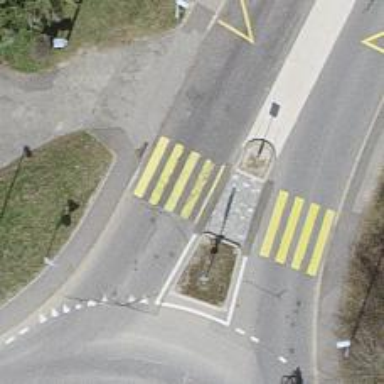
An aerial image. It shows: Marked crossing on asphalt footway.